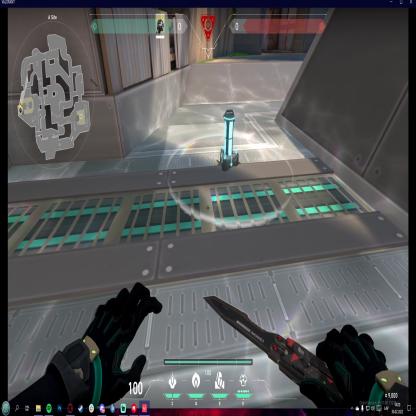
Label: planted spike